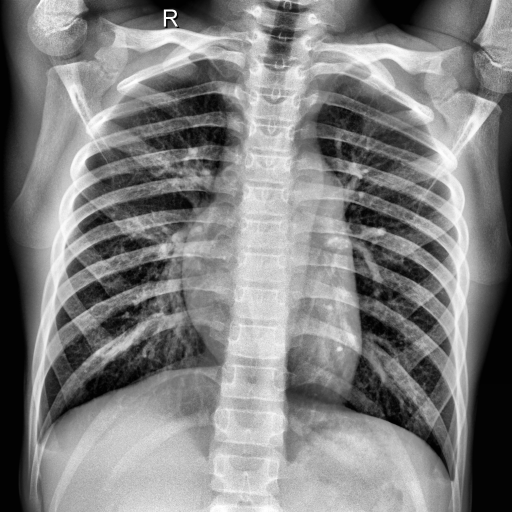
Finding: NORMAL